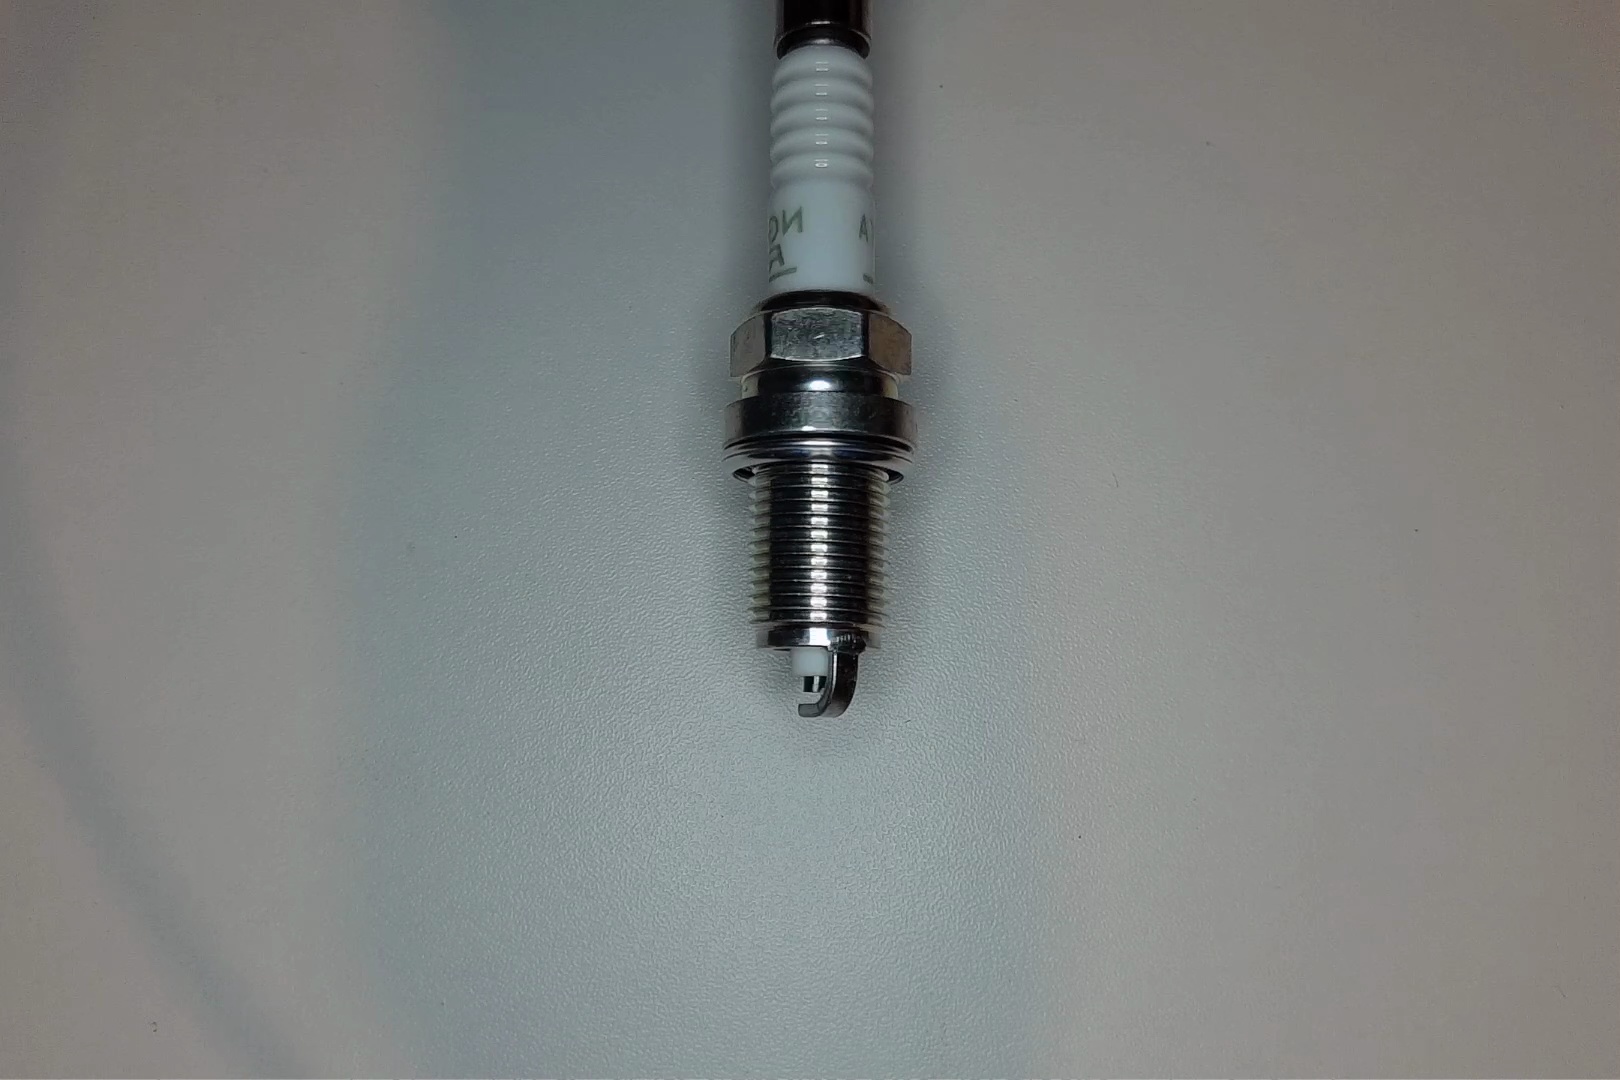
Label: normal